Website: lowes
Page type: customer-info-address
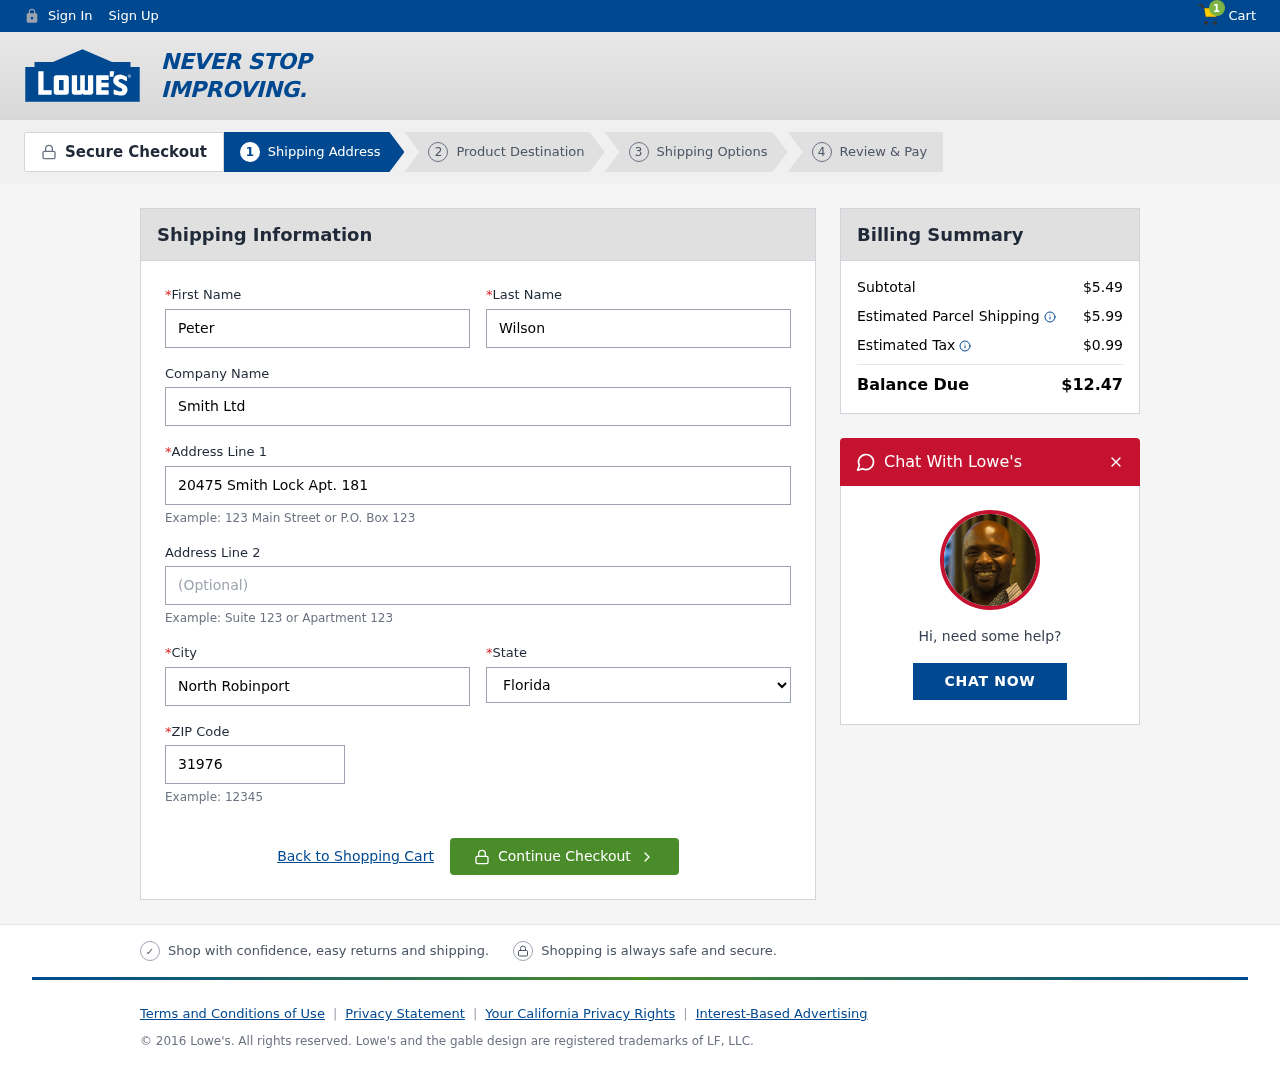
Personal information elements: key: PII_CITY
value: North Robinport
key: PII_COMPANY
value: Smith Ltd
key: PII_FIRSTNAME
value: Peter
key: PII_LASTNAME
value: Wilson
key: PII_POSTCODE
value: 31976
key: PII_STATE
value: Florida
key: PII_STREET
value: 20475 Smith Lock Apt. 181
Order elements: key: ORDER_NUM_ITEMS
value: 1
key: ORDER_SUBTOTAL
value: $5.49
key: ORDER_SHIPPING_COST
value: $5.99
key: ORDER_TAX
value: $0.99
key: ORDER_TOTAL
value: $12.47